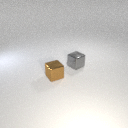
small brown metal cube in front of small gray metal cube